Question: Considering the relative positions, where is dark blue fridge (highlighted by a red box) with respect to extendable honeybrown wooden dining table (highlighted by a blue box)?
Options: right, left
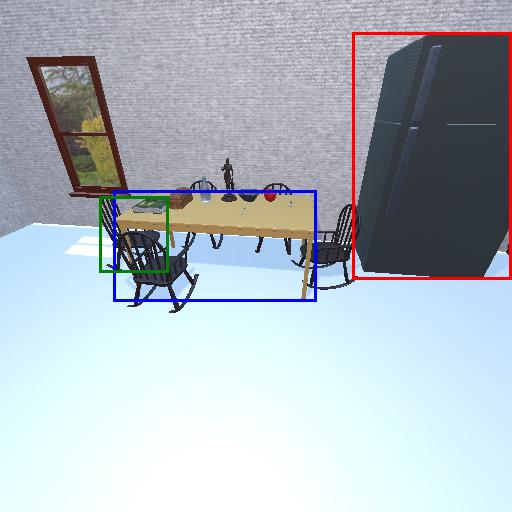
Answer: right